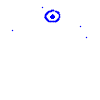
Particle: electron